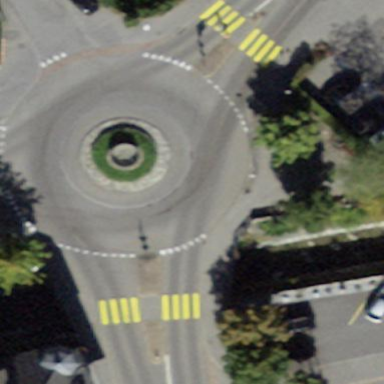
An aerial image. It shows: Primary highway with asphalt surface leading to roundabout.